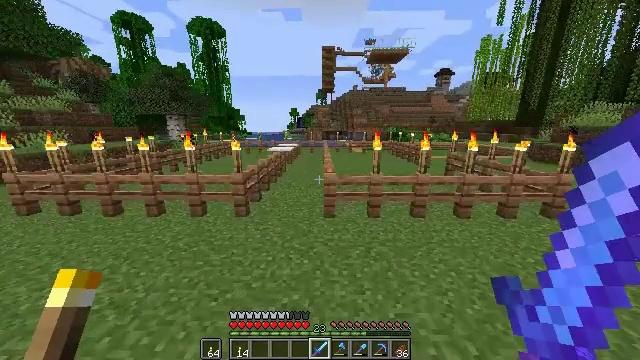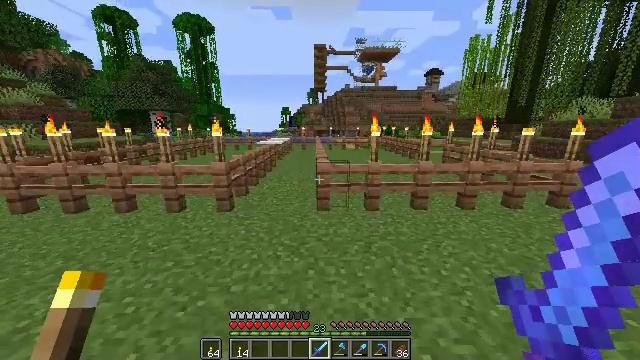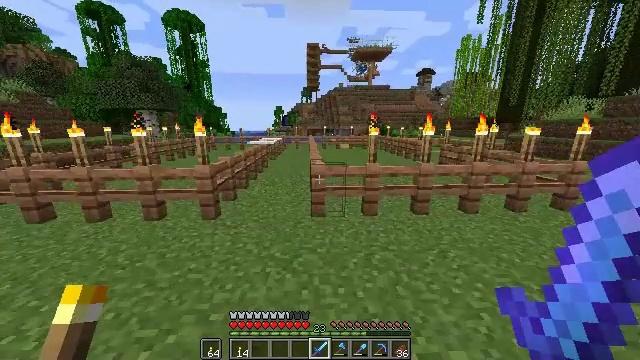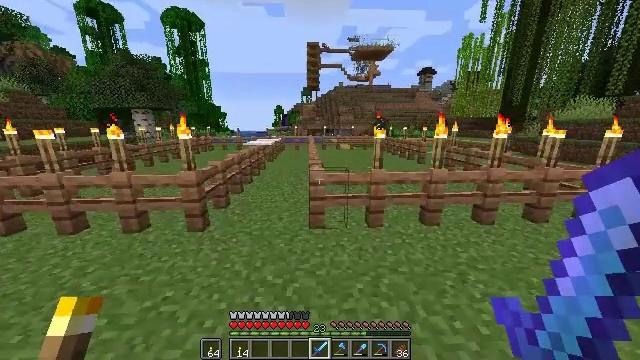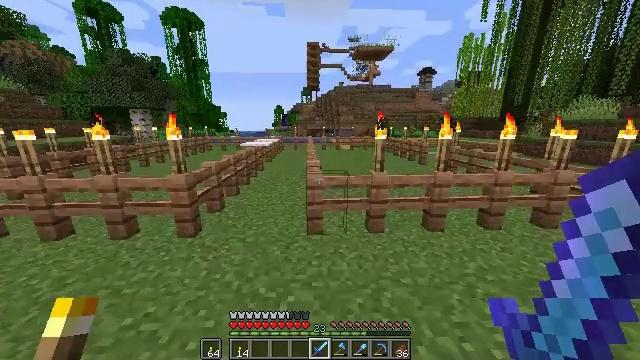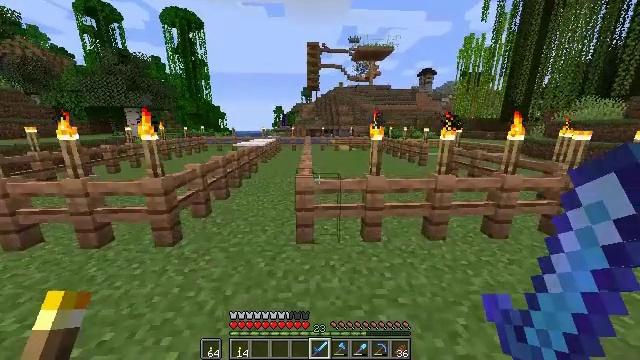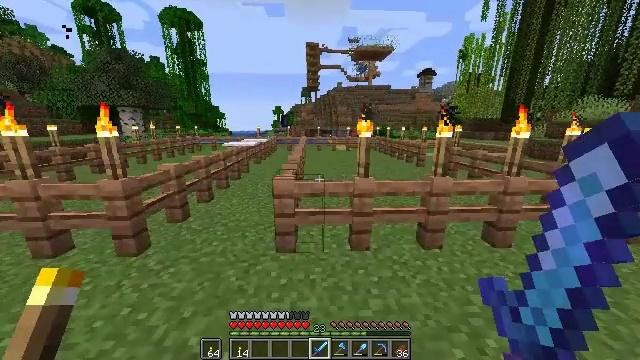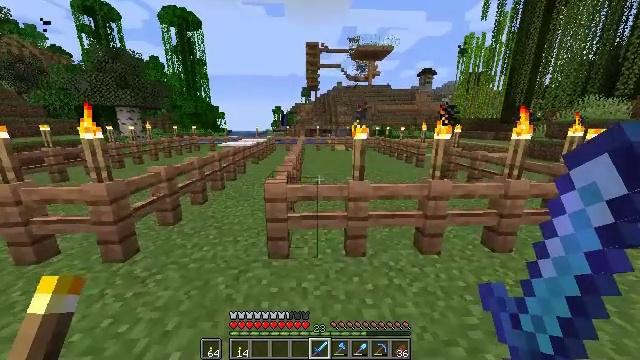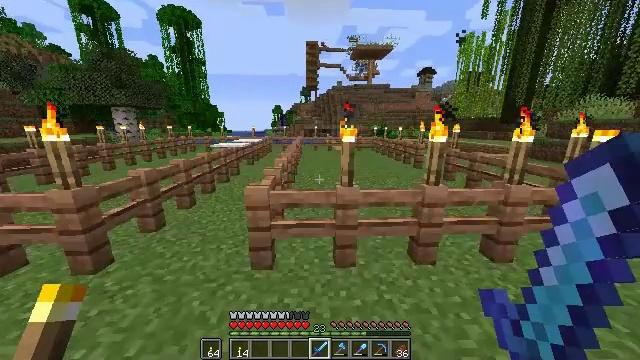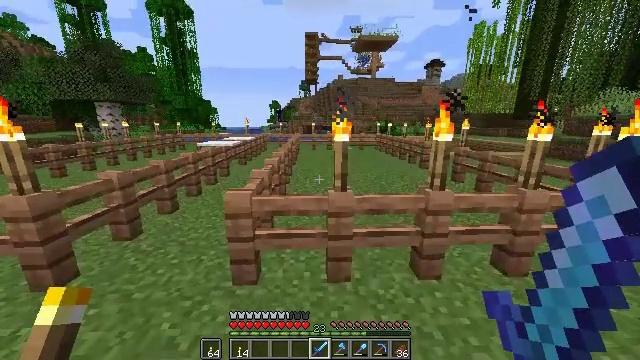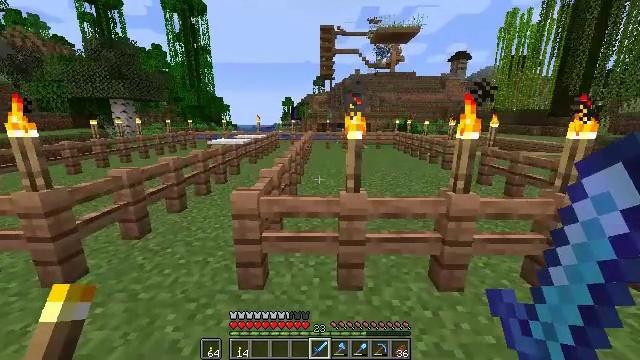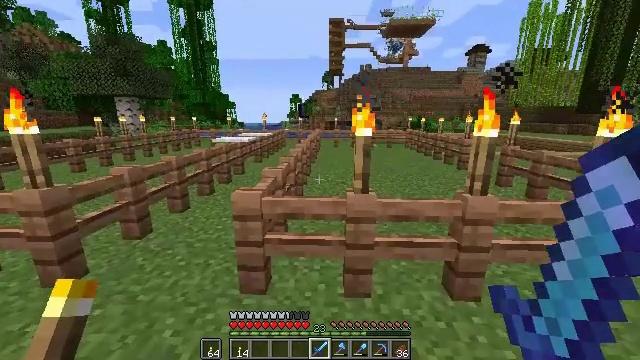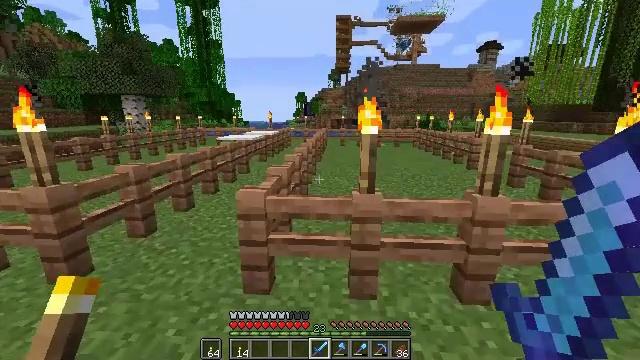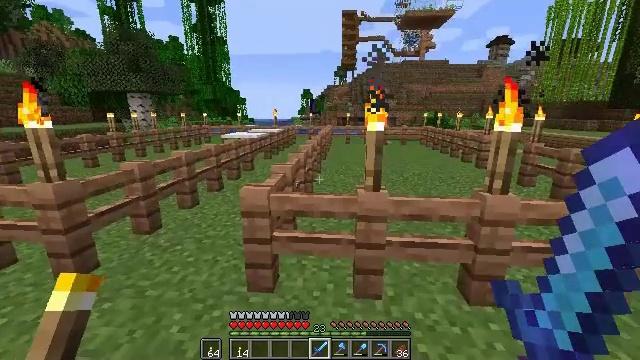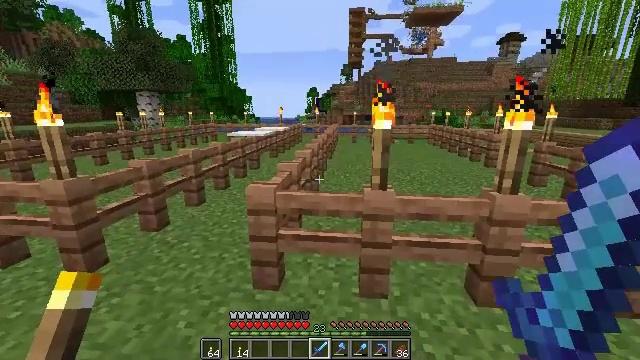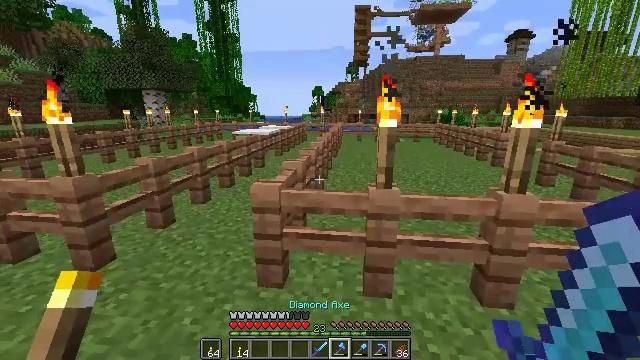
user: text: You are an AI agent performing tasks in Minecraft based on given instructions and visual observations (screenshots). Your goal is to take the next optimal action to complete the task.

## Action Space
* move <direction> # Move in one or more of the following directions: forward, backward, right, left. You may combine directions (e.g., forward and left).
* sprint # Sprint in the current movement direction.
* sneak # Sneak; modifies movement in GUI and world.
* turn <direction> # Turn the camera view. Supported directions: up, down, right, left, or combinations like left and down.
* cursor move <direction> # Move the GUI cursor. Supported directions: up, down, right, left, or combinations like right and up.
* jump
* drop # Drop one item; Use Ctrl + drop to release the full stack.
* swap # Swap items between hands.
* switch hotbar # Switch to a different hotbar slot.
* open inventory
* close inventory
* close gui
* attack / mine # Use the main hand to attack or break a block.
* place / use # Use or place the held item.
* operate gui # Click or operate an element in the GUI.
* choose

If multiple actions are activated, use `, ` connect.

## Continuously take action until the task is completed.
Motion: motion action
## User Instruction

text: Break the jungle fence to collect it.
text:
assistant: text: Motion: move forward, turn right
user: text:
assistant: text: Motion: move forward, turn right
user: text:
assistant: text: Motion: move forward
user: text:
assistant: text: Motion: move forward and move right
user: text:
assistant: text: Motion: move forward and move right
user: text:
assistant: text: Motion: move forward and move right
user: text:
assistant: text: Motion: move forward and move right
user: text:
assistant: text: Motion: no_op
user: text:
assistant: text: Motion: no_op
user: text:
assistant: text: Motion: turn left
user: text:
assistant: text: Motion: turn left
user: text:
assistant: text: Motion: turn left
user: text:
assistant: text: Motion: turn left
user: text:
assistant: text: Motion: turn left
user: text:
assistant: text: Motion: turn left
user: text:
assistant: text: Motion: no_op
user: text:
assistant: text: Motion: no_op
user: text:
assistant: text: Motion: no_op
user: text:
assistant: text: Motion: no_op
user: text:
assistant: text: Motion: turn down
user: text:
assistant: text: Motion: move forward and move left, turn down
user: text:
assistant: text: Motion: move forward and move left, turn down
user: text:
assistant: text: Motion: move forward and move left, turn down
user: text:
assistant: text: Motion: move forward and move left
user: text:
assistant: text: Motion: turn down
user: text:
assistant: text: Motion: turn right and down
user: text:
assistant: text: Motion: turn right and down
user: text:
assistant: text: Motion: attack / mine
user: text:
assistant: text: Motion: turn right, attack / mine
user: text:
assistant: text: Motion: attack / mine